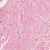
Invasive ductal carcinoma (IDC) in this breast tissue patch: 0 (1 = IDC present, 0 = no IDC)